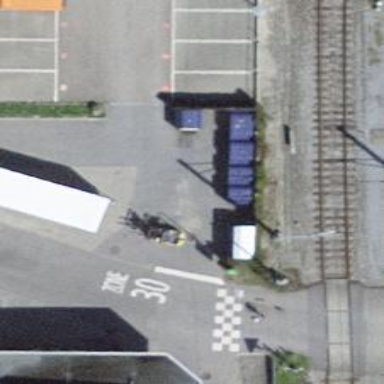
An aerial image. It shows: Recycling container for recycling.